Question: I have two entities in Core Data model: 'User' with attributes name, surname, age, etc. and 'UserPicture' with attributes pictureName, binaryData, extension. I also have a relationship 'picture' between User and UserPicture entities. I want to select UserPicture with 'NSFetchRequest' which is connected to specific user object fetched by me some time before. The problem I don't want to create id fields for the User object. So I can't write 'NSPredicate' like this: '"User.id == %@"'. Can I in some way fetch UserPicture object using User 'managed object id' which core data underhood assigns to every object saved? Or fetch only by relationship name? In the ideal case I want this: I fetch 'User' object from the store sme time and then I want to fetch UserPicture object which is connected to THIS fetched user object .How can I do this?
P.S. Her is data model:

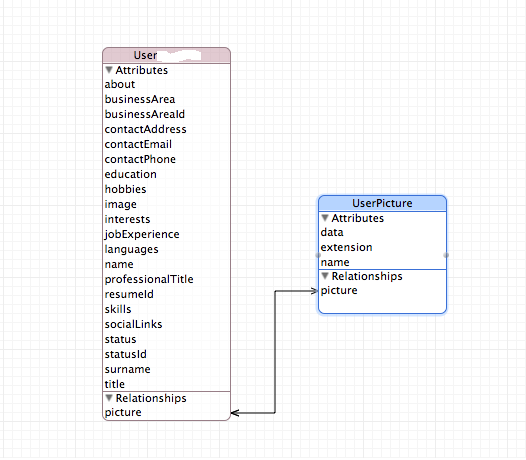
Answer: You can just fetch by the relationship from 'UserPicture' to 'User':
'''
User *theUser = ...; // your User object
NSPredicate *predicate = [NSPredicate predicateWithFormat:@"user == %@", theUser];
'''
This assumes that "user" is a to-one relationship.
For a to-many relationship, you would do
'''
NSPredicate *predicate = [NSPredicate predicateWithFormat:@"ANY user == %@", theUser];
'''